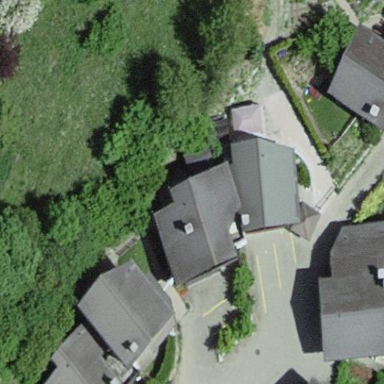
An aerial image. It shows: Residential building.